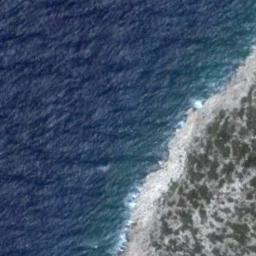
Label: beach